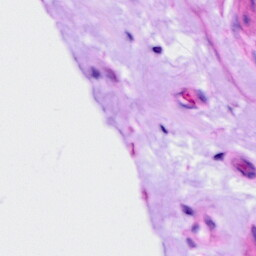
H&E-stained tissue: Ovarian